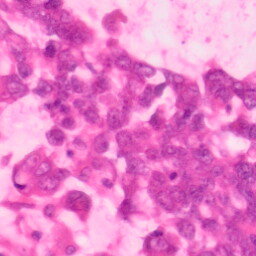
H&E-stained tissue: Colon